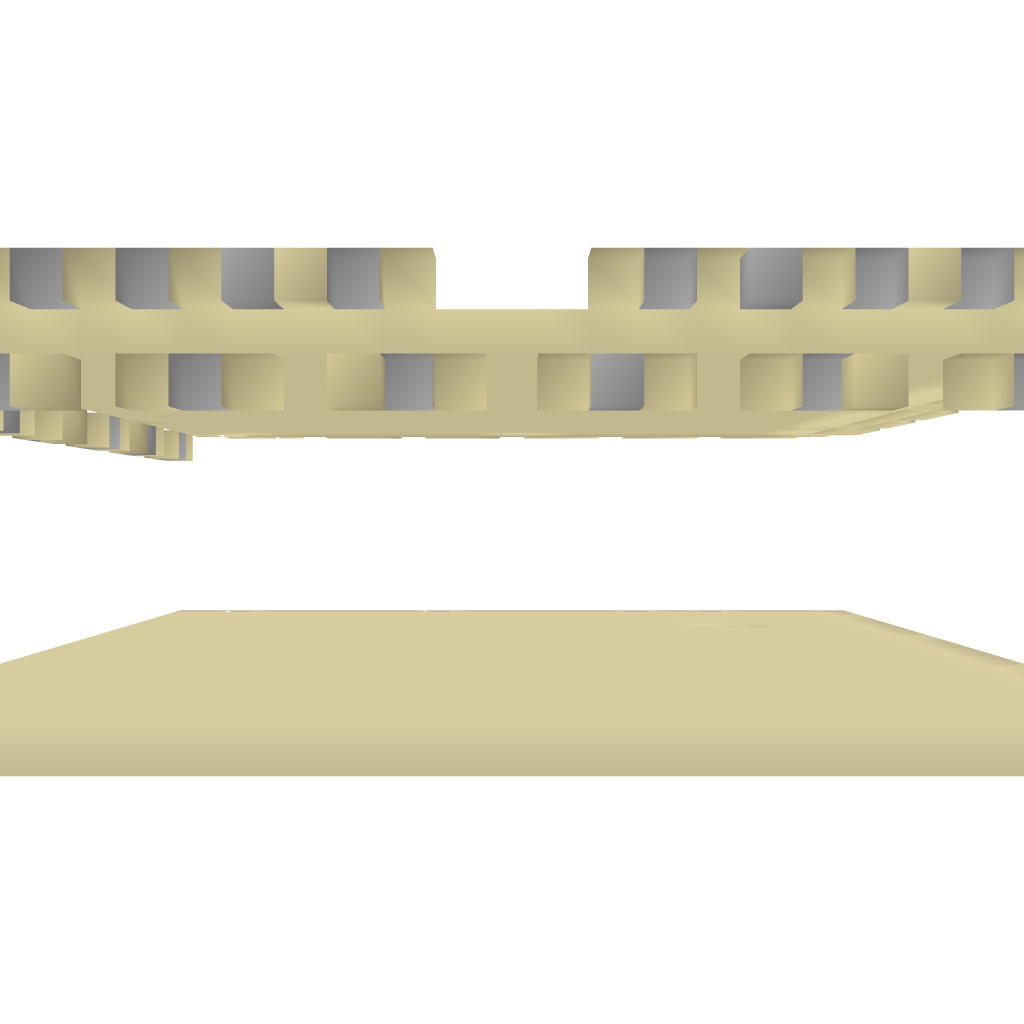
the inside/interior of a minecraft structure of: Desert city canton